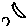
Label: moon